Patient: sex M, age 57
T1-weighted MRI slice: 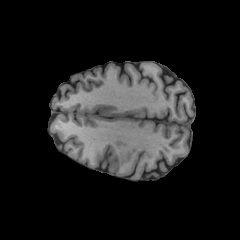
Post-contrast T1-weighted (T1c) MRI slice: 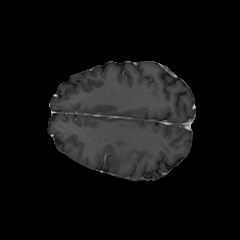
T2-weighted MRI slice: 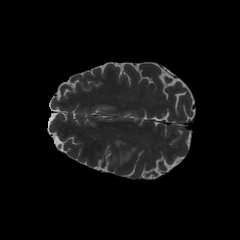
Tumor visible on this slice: yes
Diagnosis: Astrocytoma, IDH-wildtype
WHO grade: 2